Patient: sex M, age 38
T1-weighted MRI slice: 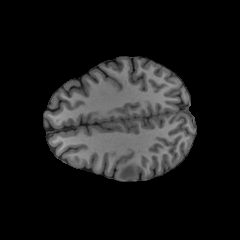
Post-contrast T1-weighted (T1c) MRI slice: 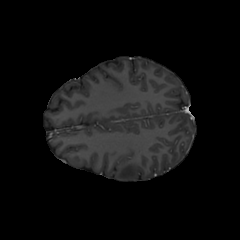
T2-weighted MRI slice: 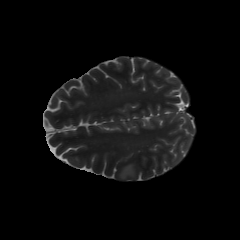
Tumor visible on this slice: yes
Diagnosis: Astrocytoma, IDH-mutant
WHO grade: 2